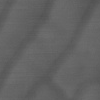
Atmospheric dust classification: not_dusty